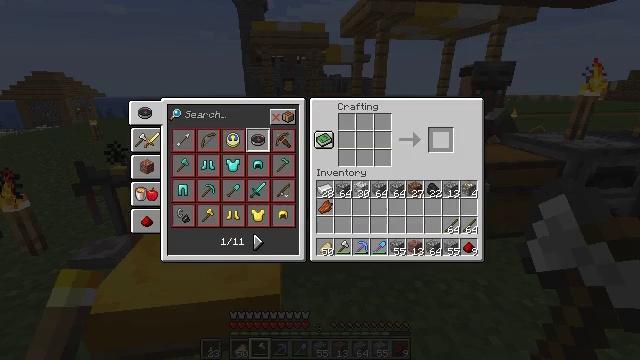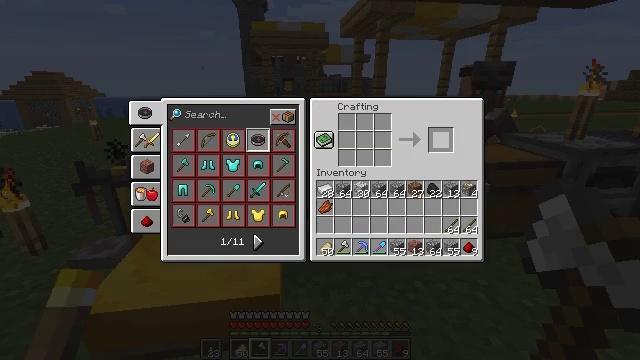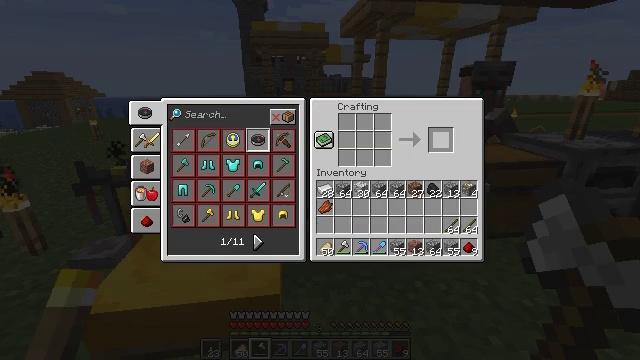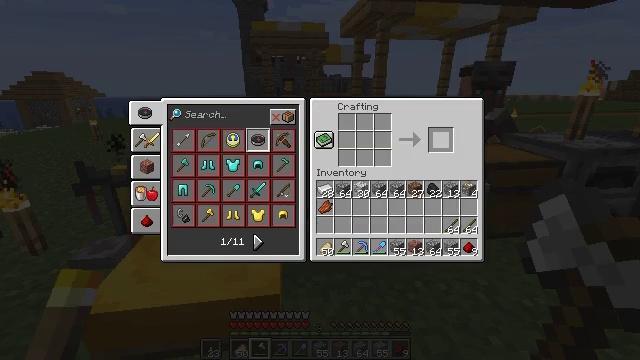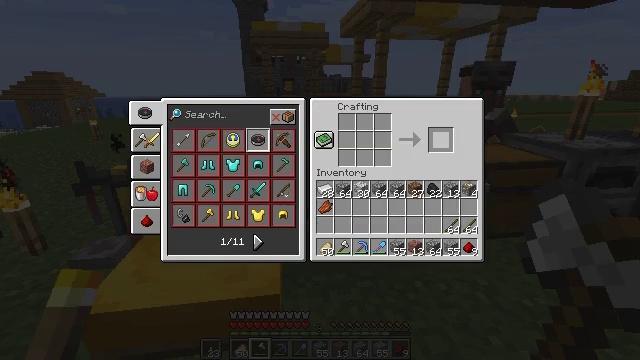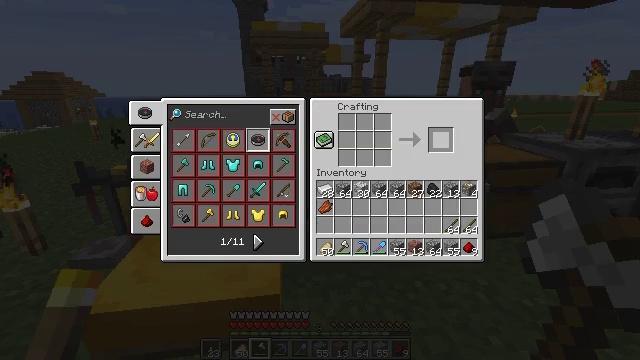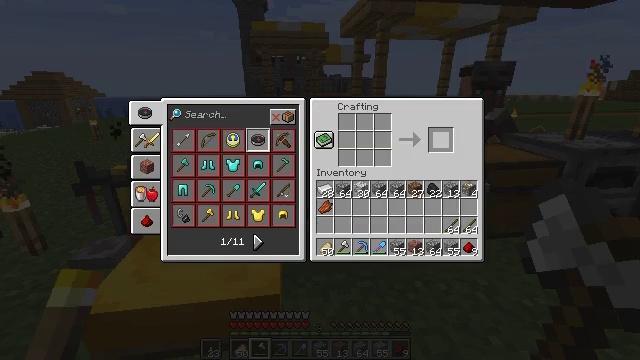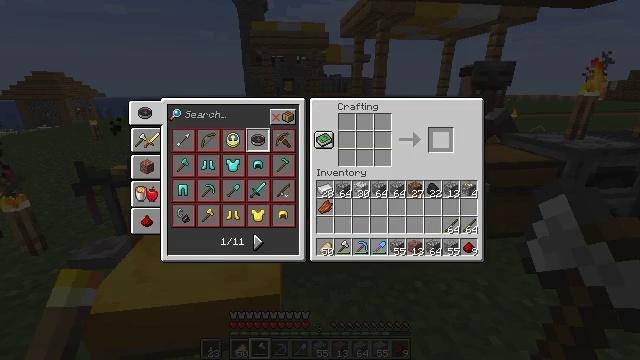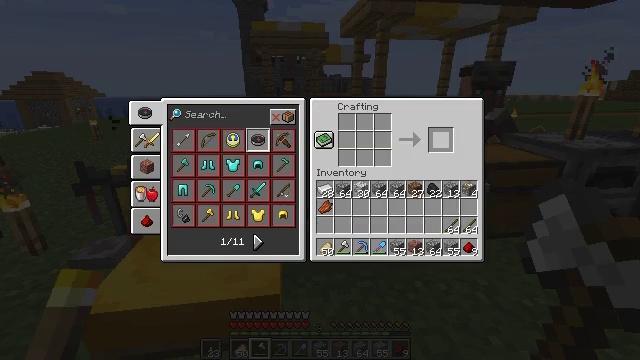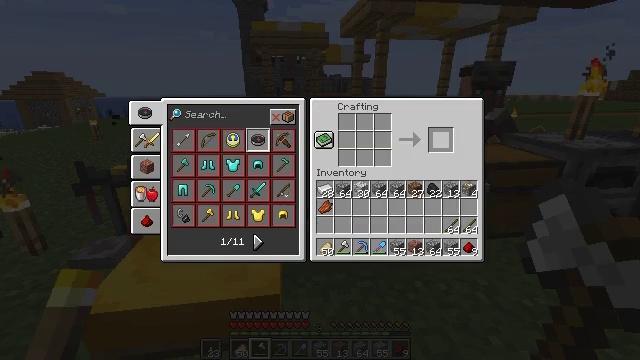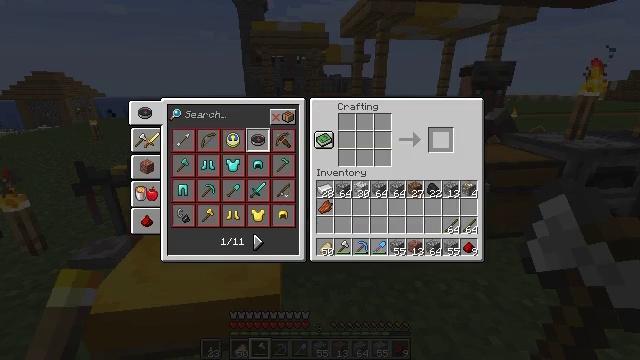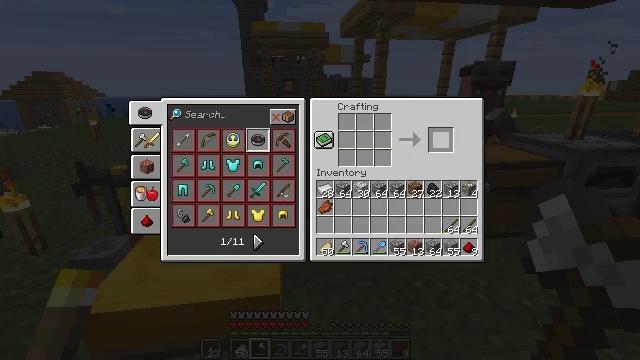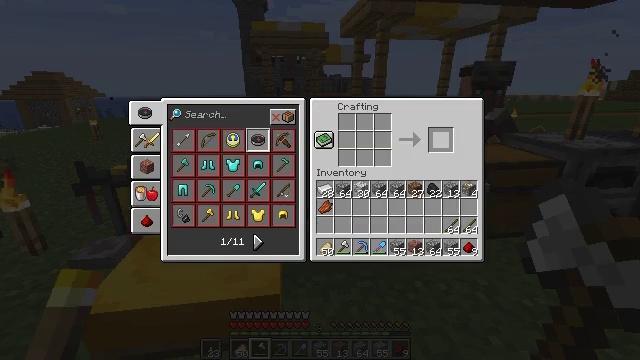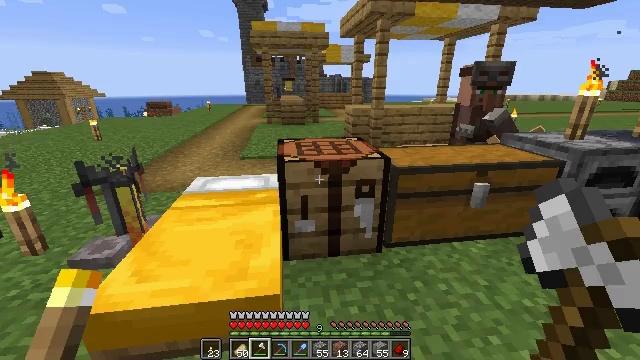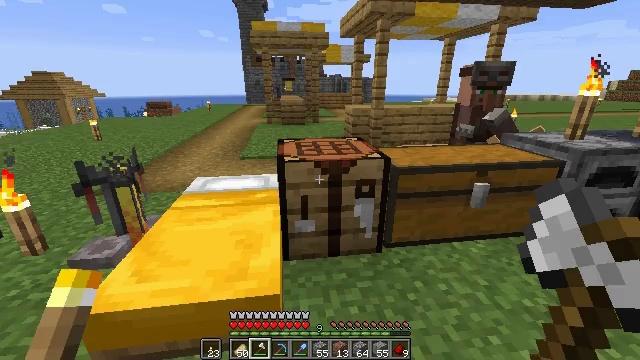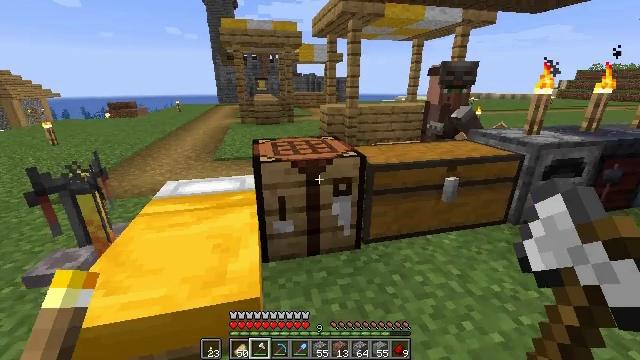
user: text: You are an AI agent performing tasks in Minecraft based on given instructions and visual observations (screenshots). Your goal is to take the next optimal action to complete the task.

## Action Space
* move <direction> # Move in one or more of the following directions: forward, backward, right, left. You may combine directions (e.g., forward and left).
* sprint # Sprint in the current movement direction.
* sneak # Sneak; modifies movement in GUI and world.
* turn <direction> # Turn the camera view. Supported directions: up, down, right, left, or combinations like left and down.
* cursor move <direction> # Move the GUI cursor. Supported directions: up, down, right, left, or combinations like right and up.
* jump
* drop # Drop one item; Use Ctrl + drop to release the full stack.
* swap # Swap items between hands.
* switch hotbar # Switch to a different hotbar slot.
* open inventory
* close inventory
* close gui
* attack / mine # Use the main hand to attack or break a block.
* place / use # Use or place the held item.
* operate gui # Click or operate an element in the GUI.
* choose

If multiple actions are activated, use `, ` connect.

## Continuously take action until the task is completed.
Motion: motion action
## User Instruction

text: Produce a rail with iron ingots and a stick on the crafting table.
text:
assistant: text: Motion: sneak, open gui
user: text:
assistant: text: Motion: sneak
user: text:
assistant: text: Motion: no_op
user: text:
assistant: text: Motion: no_op
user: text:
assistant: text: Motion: no_op
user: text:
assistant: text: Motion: no_op
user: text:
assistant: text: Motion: no_op
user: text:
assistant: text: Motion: no_op
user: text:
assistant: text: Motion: no_op
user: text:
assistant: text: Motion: no_op
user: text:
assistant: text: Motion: no_op
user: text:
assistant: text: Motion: no_op
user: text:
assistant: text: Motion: no_op
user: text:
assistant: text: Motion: close gui
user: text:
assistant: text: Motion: turn right
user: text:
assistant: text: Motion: turn right and down
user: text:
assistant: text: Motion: turn right
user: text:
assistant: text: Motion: turn right
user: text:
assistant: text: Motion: turn right and up
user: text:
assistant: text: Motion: turn right and up
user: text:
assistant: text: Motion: move forward, turn left
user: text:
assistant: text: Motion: move forward
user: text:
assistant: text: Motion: move forward
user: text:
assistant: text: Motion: move forward
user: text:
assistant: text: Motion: move forward, sprint
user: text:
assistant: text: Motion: move forward, sprint, turn left
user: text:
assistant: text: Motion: move forward, sprint, turn left
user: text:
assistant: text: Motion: move forward, sprint, turn left
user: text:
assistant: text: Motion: move forward, sprint, turn left
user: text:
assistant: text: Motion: move forward, turn left